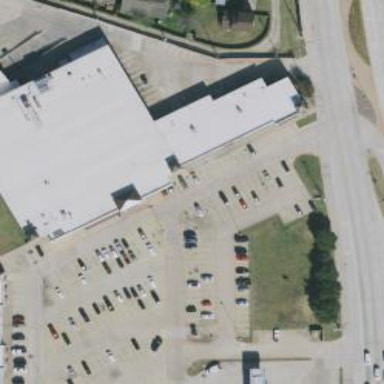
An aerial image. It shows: Pharmacy providing healthcare services.